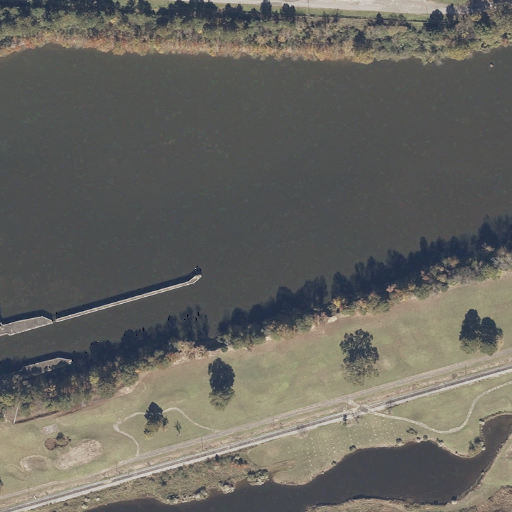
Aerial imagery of bar in Alabama named Hendricks Reef (historical) containing open water, open development, low intensity development, woody wetlands, herbaceous wetlands, medium intensity development, mixed forest, high intensity development, deciduous forest, and shrub